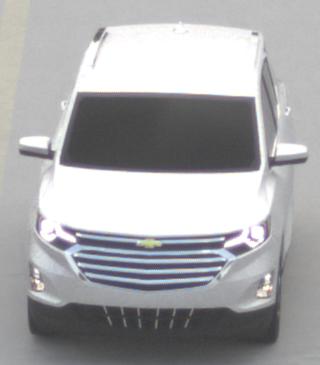
Make: Chevrolet
Model: Equinox
Detailed model: Gen. 2
Model produced from: 2015
Model produced until: 2017
Doors: 5
Color: white
Road condition: dry road
Daytime: midday
Contrast: low contrast